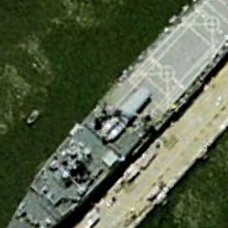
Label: combat